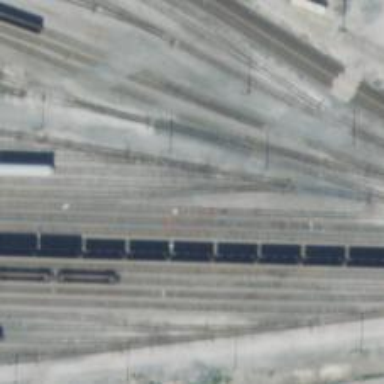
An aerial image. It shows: Railway yard used for servicing trains.